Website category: camera
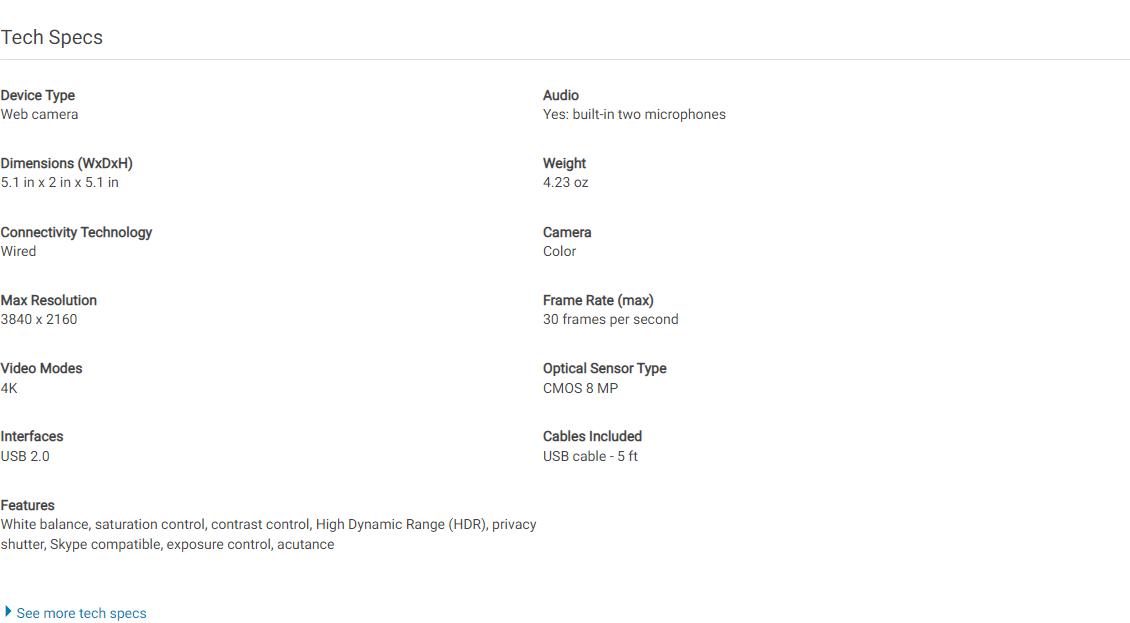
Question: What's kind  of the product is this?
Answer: Web camera

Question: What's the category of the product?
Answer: Web camera

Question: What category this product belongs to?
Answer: Web camera

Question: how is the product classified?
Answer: Web camera

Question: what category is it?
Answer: Web camera

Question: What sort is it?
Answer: Web camera

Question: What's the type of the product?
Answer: Web camera

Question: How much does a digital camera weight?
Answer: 4.23 oz

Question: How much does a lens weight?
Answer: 4.23 oz

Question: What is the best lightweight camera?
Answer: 4.23 oz

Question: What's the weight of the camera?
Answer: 4.23 oz

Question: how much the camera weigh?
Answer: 4.23 oz

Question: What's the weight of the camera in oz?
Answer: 4.23 oz

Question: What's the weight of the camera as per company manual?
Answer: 4.23 oz

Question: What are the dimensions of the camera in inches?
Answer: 5.1 in x 2 in x 5.1 in

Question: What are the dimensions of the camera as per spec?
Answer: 5.1 in x 2 in x 5.1 in

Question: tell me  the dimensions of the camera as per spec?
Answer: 5.1 in x 2 in x 5.1 in

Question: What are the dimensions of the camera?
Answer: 5.1 in x 2 in x 5.1 in

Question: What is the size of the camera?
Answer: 5.1 in x 2 in x 5.1 in

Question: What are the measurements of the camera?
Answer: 5.1 in x 2 in x 5.1 in

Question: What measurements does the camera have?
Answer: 5.1 in x 2 in x 5.1 in

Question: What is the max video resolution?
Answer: Web camera

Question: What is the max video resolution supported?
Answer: Web camera

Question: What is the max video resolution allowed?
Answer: Web camera